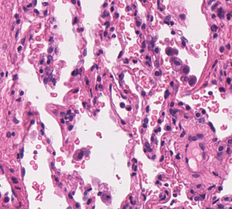
Tumor epithelial tissue: no
Tumor-associated stroma tissue: no
Normal tissue: yes